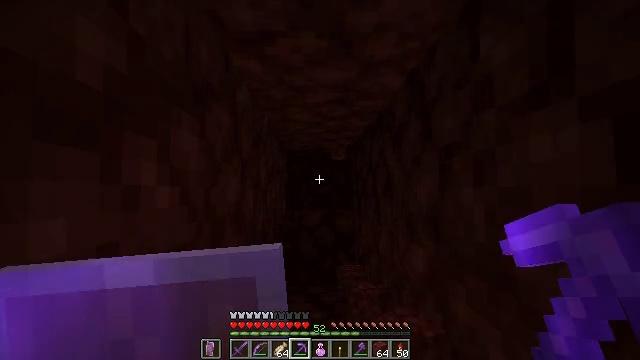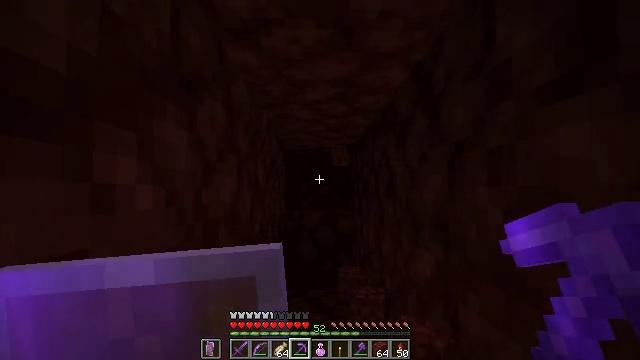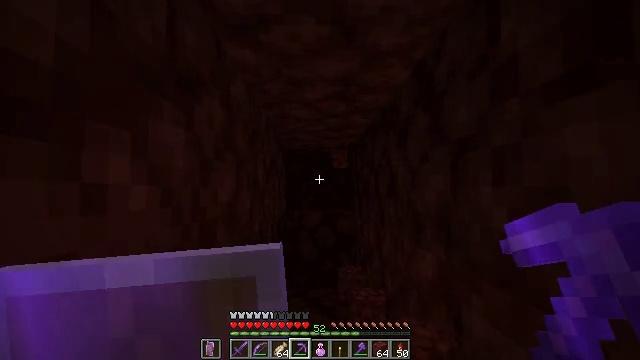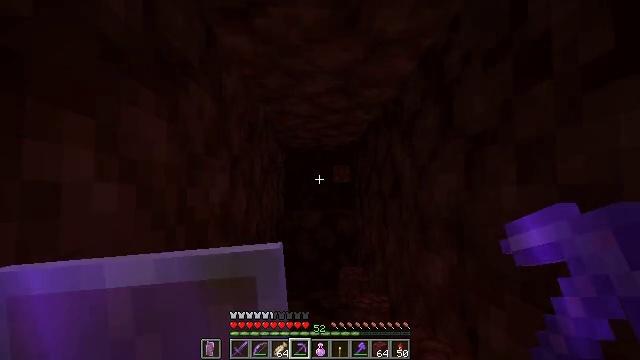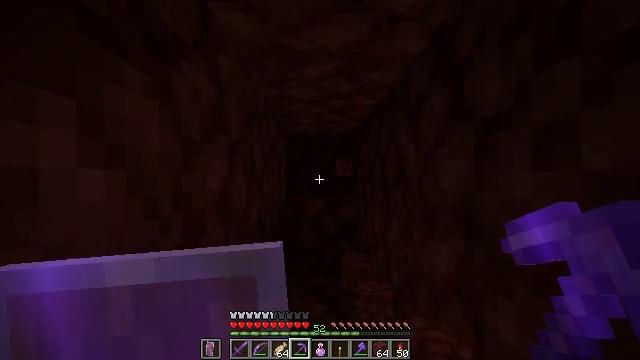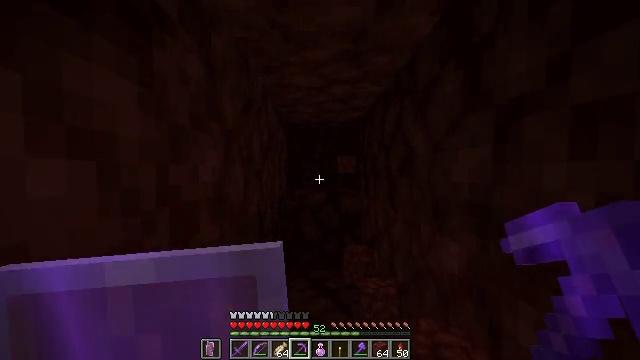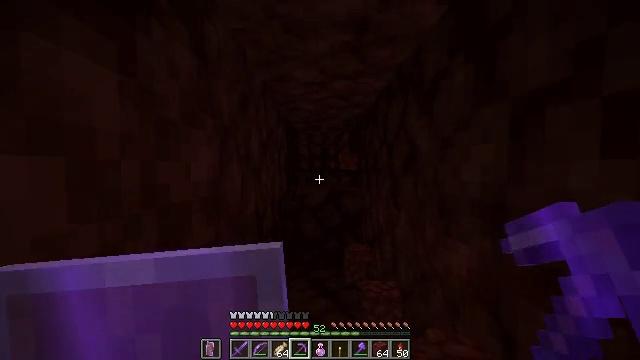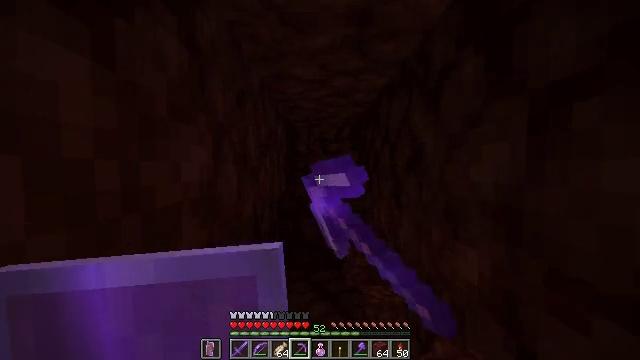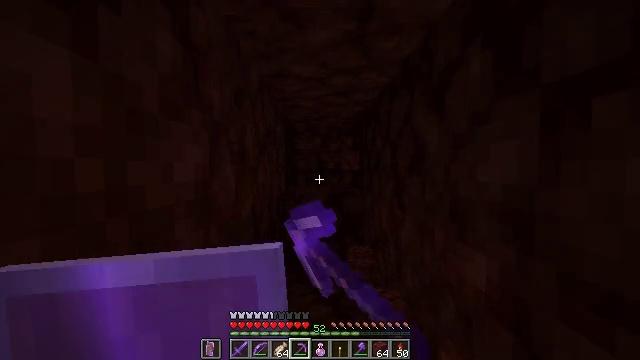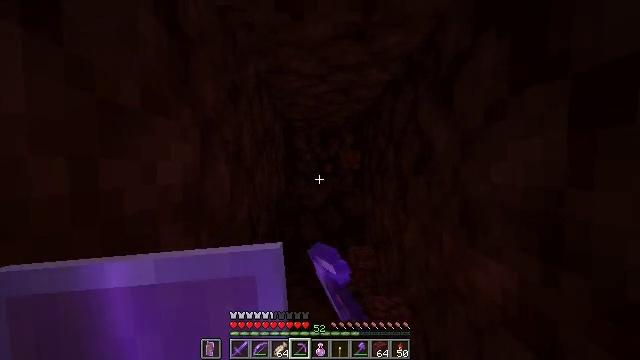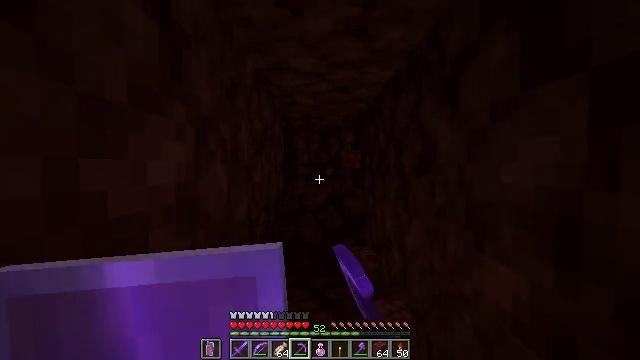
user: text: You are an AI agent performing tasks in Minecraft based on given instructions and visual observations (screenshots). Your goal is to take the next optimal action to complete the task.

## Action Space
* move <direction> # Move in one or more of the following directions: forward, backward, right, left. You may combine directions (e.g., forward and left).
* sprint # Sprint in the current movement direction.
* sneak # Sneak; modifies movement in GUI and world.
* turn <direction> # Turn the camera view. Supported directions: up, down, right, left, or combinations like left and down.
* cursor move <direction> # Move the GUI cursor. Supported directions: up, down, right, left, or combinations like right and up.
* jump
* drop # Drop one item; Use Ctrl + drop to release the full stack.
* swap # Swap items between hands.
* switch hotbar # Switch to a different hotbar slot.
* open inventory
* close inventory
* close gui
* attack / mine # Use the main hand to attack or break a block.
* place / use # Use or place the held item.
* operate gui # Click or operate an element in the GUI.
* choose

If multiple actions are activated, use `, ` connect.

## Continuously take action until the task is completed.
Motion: motion action
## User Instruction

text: Collect netherrack in the Nether.
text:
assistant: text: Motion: move forward, sneak, attack / mine
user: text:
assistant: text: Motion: move forward, sneak, attack / mine
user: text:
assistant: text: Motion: move forward, sneak, attack / mine
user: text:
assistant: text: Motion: move forward, sneak, turn down, attack / mine
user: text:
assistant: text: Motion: move forward, sneak, turn down, attack / mine
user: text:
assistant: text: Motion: move forward, sneak, attack / mine
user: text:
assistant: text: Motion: move forward, sneak, attack / mine
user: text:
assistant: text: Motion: move forward, sneak, attack / mine
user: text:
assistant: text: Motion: move forward, sneak, attack / mine
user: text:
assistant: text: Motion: move forward, sneak, attack / mine
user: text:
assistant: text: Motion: sneak, attack / mine